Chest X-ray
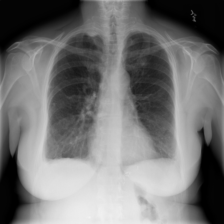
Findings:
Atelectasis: negative
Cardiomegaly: negative
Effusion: negative
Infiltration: negative
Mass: positive
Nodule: negative
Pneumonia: negative
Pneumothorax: positive
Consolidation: negative
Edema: negative
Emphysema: negative
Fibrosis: negative
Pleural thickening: positive
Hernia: negative